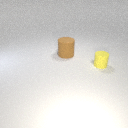
large brown rubber cylinder behind small yellow rubber cylinder